Question: In my application I want people to be able to select a minute and second rather than an hour and a minute.

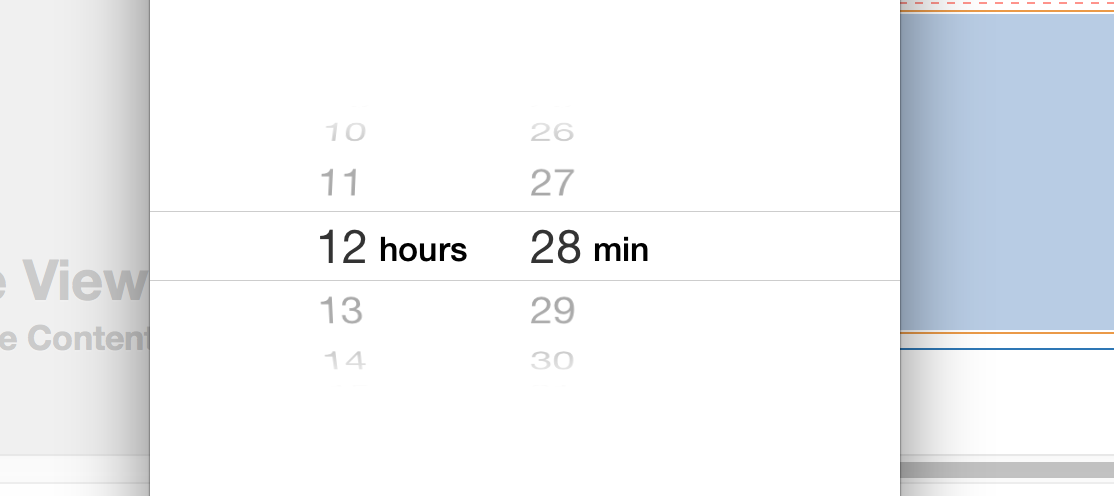
Answer: I did a quick review of the documentation and I don't think you can do just minutes and seconds. After all, this would not really be a Date picker anymore, just a minute/second picker.
Not knowing your app at all, I think you should be able to create your own UIPickerView instance or subclass and configure it with Minutes and Seconds easily enough.